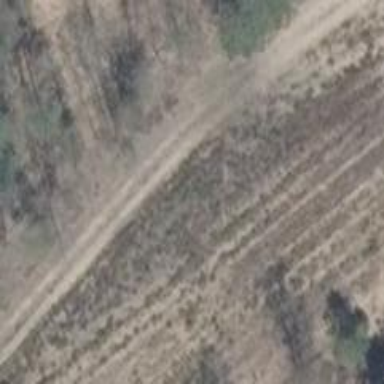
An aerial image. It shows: Sandy track with grade 4 tracktype.